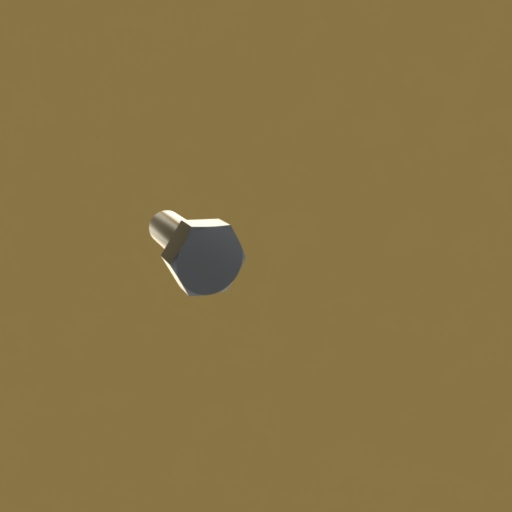
Label: bolt